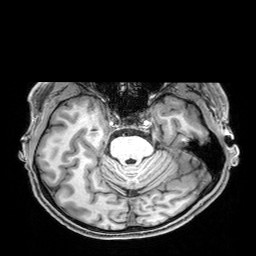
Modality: T1w
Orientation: coronal
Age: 32
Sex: male